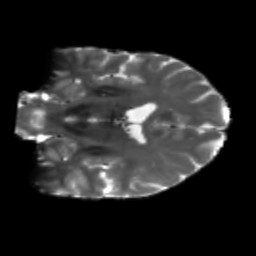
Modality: T2w
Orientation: coronal
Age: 42
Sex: male
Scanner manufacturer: siemens
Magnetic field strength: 3 T
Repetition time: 5.47 s
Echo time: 0.0854 s